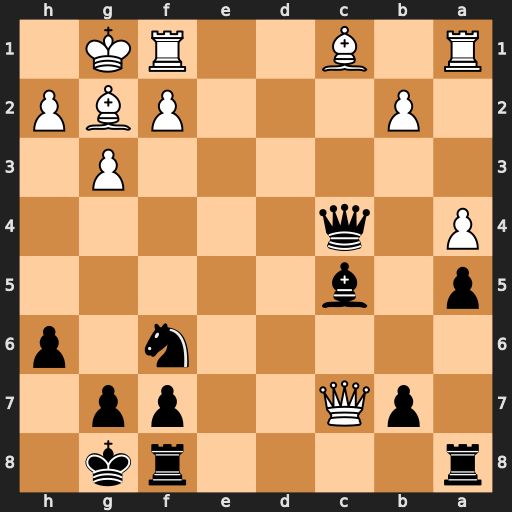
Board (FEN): r4rk1/1pQ2pp1/5n1p/p1b5/P1q5/6P1/1P3PBP/R1B2RK1
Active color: b
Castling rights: -
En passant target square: -
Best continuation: Bxf2+ Rxf2 Qxc7